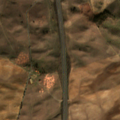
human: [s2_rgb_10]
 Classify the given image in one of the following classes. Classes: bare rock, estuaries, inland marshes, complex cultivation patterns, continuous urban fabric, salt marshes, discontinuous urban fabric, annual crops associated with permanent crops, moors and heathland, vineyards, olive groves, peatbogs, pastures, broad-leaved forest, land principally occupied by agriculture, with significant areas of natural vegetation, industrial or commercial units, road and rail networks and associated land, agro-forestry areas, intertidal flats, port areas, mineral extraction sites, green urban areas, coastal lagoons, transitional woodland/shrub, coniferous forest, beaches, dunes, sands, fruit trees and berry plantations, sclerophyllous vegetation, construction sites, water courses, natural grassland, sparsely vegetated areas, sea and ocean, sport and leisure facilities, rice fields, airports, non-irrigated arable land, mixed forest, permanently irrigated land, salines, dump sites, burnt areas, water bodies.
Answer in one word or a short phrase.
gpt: non-irrigated arable land, olive groves